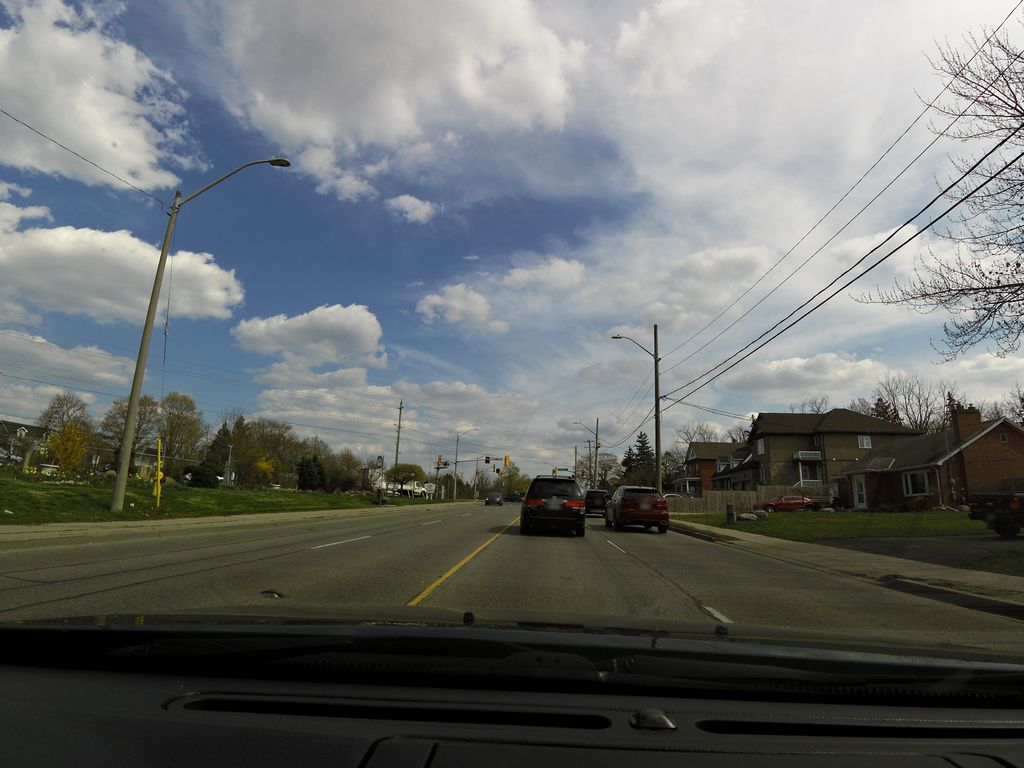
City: kitchener-waterloo